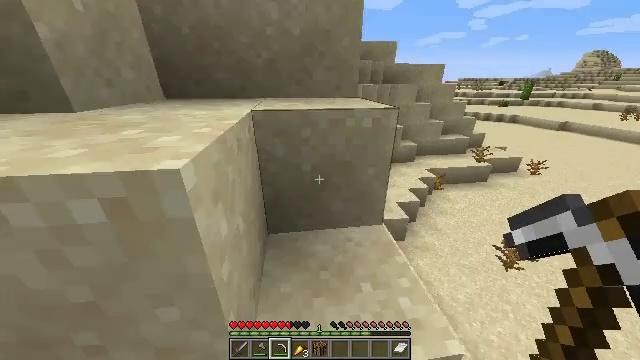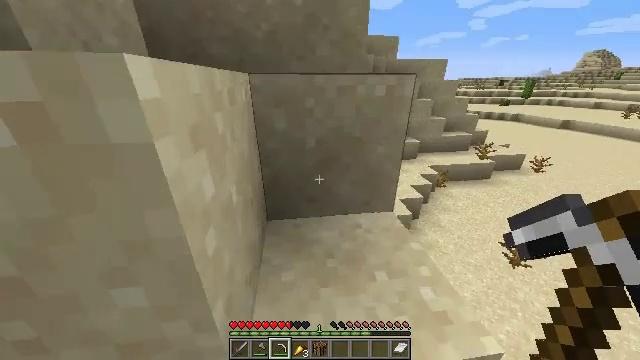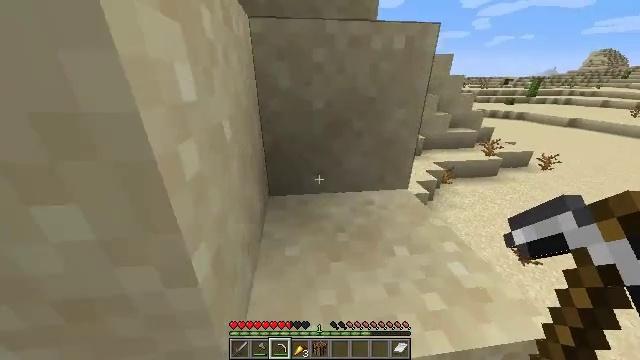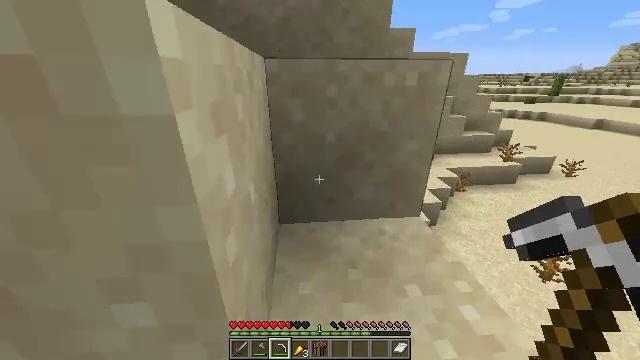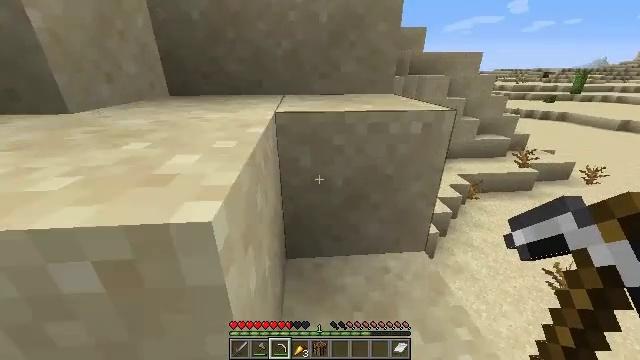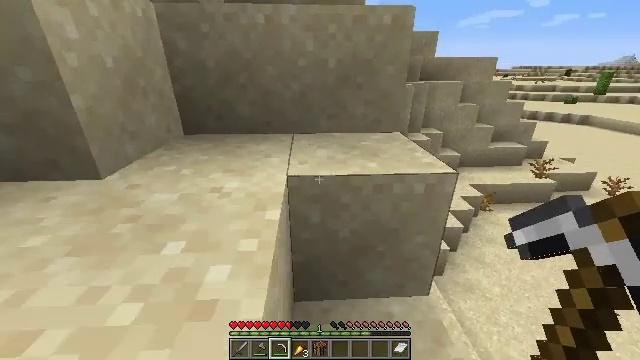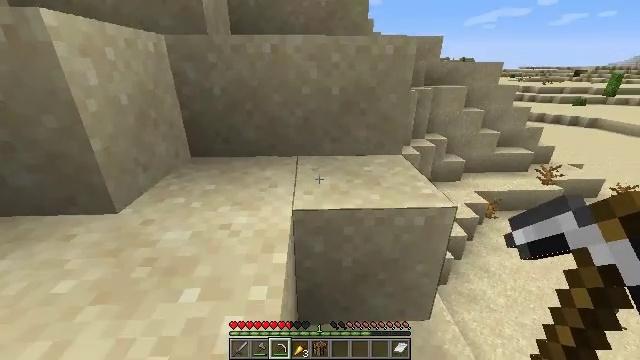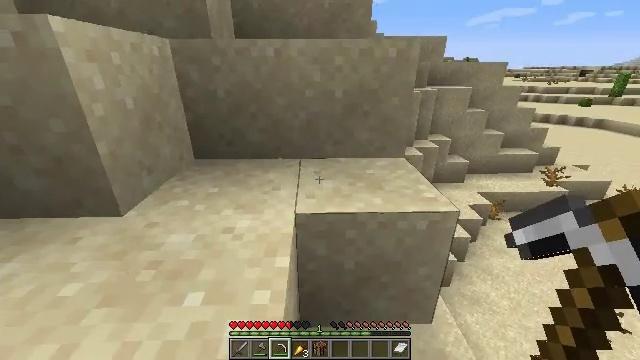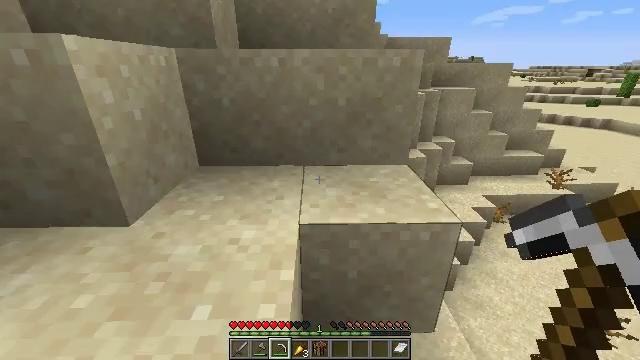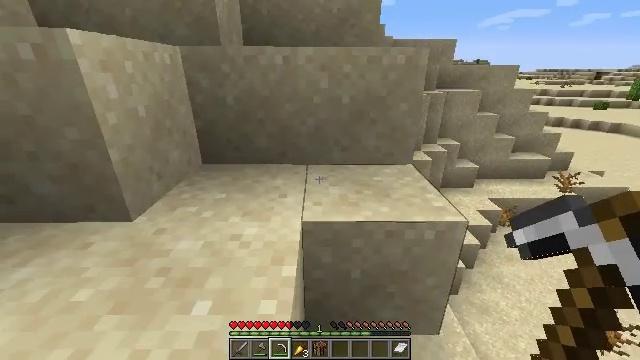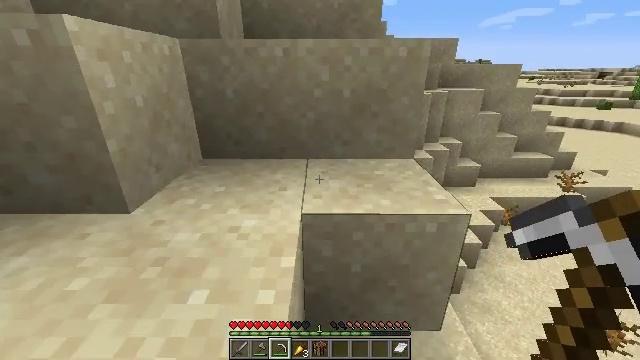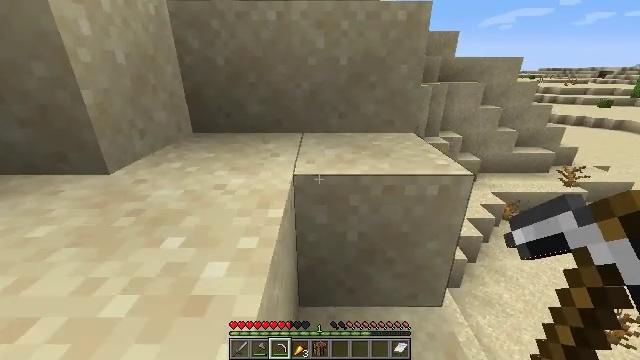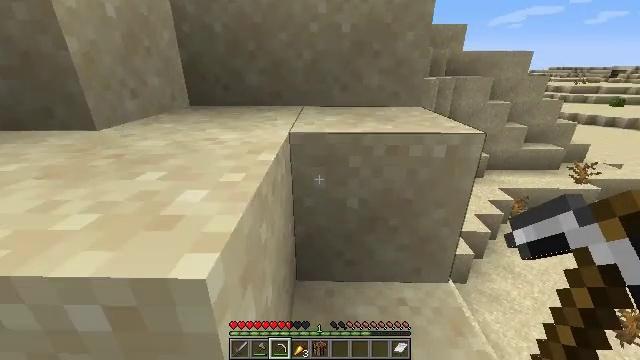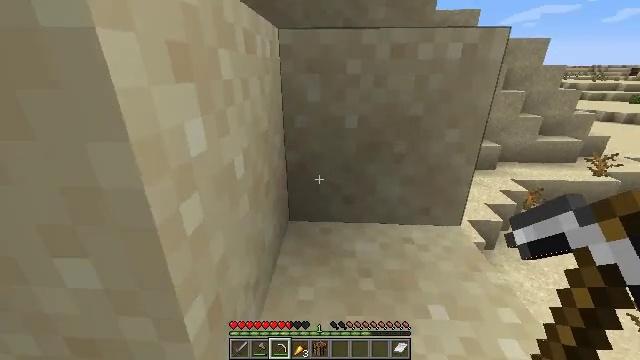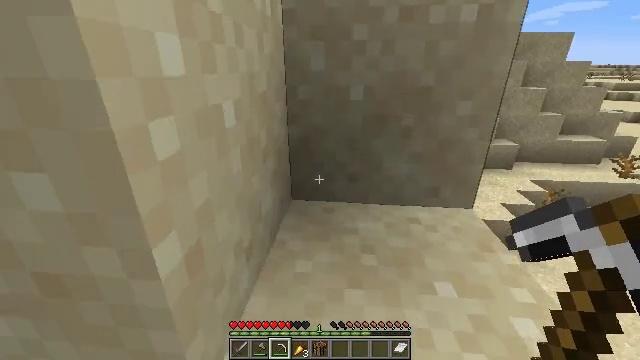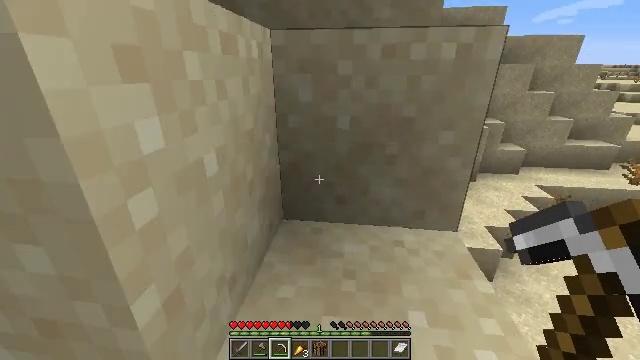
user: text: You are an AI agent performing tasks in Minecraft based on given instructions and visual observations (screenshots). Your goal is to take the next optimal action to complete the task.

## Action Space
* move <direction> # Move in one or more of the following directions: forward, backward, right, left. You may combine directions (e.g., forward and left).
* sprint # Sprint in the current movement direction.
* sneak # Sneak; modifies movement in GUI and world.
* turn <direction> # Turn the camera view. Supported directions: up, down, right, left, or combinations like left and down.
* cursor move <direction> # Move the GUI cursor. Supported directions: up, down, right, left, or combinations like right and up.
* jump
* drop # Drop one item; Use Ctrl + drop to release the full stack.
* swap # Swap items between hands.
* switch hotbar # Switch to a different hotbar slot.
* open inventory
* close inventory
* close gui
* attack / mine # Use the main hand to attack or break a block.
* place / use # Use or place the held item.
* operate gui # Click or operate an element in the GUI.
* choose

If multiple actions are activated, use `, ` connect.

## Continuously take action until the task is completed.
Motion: motion action
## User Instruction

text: Collect a hay block for crafting.
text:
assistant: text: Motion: move forward, jump
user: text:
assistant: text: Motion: move forward, jump
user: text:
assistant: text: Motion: move forward, turn left, jump
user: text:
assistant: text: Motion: move forward, turn left, jump
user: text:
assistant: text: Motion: move forward, turn left, jump
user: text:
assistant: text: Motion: move forward, jump
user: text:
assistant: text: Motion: move forward, jump
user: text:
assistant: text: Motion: move forward, jump
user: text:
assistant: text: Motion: move forward and move right, jump
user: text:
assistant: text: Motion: move forward and move right, jump
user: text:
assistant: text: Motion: move forward and move right, jump
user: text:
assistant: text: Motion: move forward and move right, turn left, jump
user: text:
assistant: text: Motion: move forward and move right, turn left, jump
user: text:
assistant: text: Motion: move forward and move right, turn left, jump
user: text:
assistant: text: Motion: move forward and move right, turn left, jump
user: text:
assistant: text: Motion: move forward, turn left, jump
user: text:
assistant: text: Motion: move forward, turn left, jump
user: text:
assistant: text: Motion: move forward, turn left, jump
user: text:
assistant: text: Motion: move forward, turn left, jump
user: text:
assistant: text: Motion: move forward, turn left, jump
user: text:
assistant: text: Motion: move forward, jump
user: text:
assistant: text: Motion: move forward, jump
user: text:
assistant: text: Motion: move forward, jump
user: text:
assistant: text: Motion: move forward, turn left, jump
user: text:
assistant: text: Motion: move forward, turn left, jump
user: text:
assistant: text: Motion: move forward, jump
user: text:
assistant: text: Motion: move forward, jump
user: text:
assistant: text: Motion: move forward, turn left, jump
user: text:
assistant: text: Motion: move forward, turn left
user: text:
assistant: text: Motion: move forward, turn left, jump